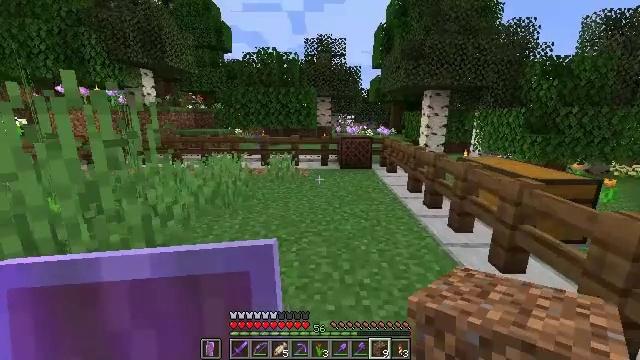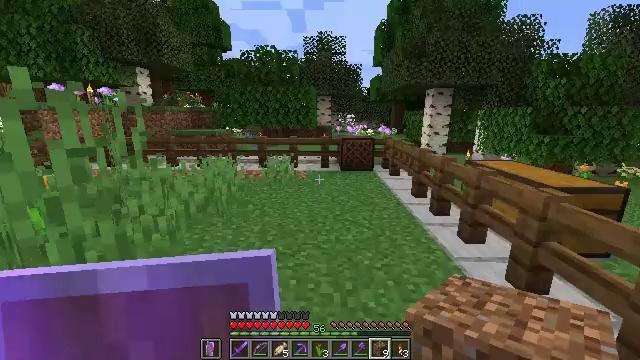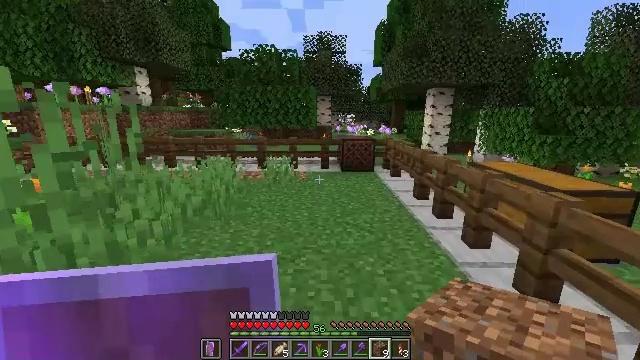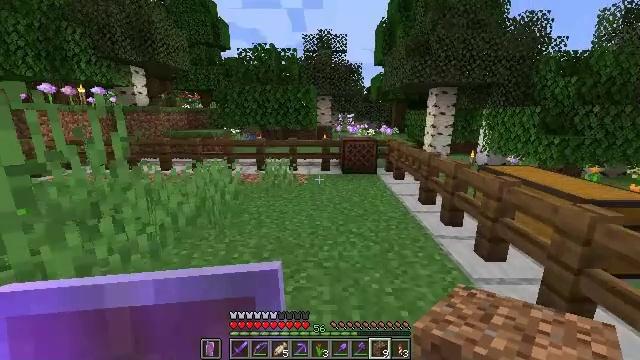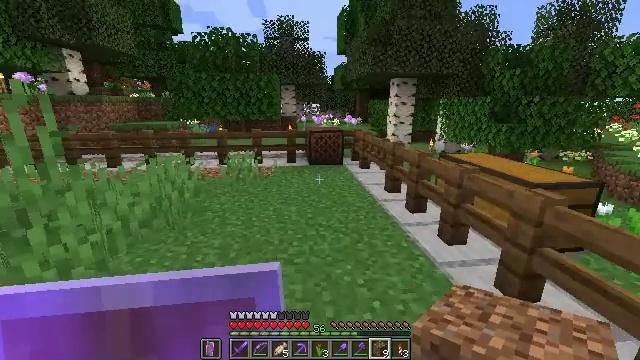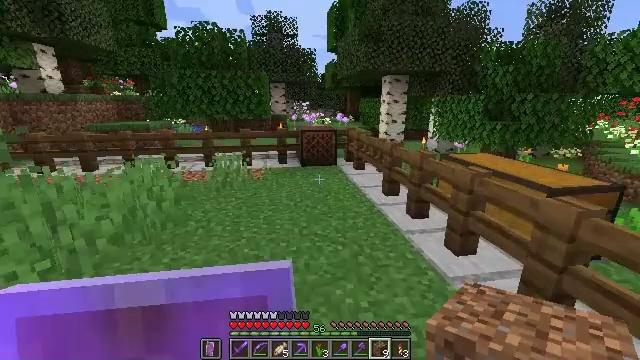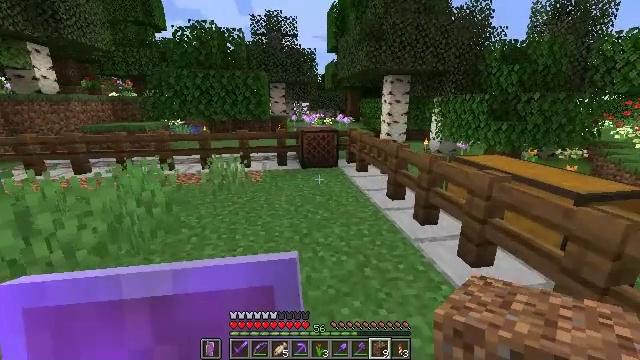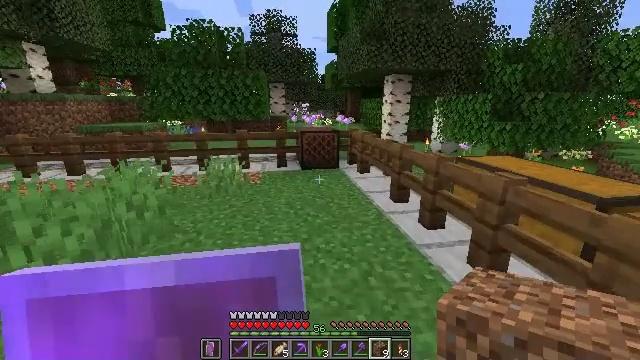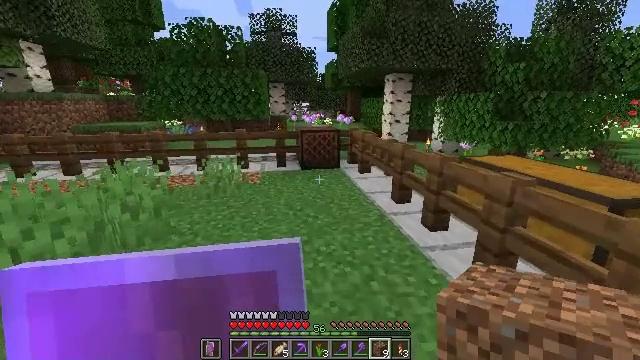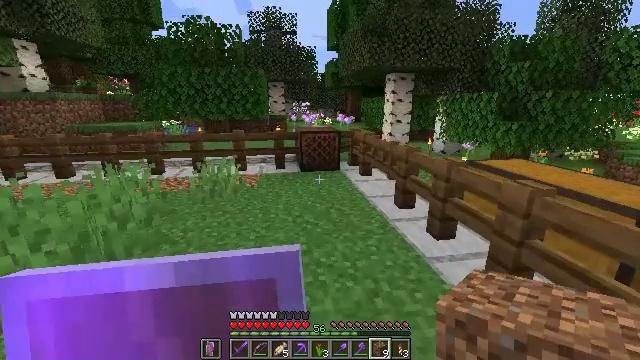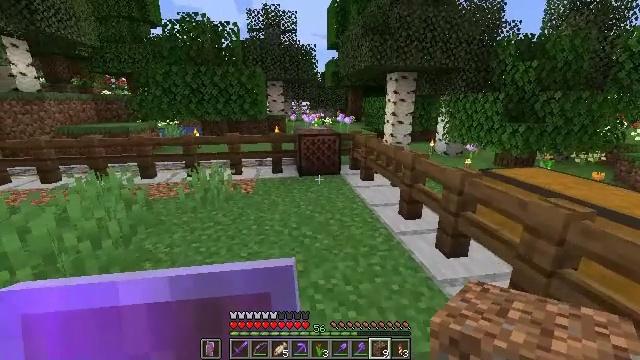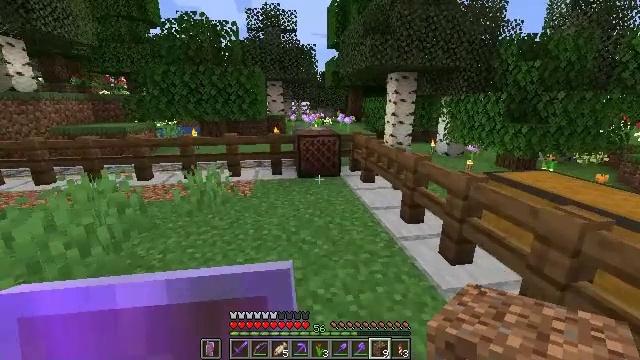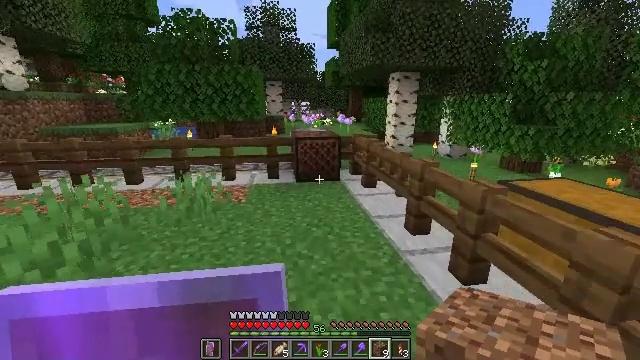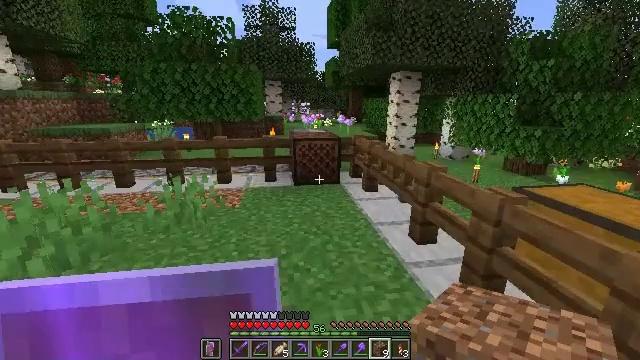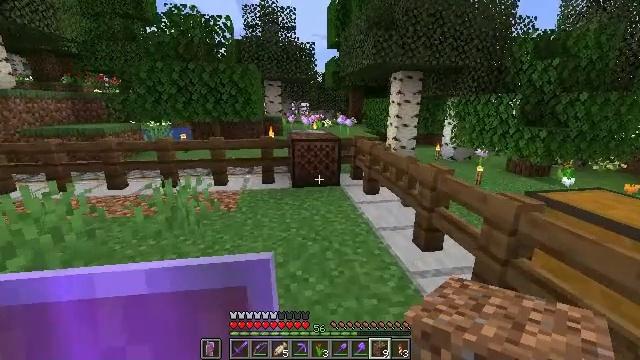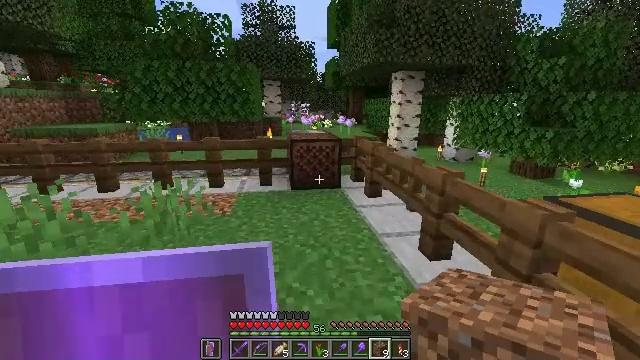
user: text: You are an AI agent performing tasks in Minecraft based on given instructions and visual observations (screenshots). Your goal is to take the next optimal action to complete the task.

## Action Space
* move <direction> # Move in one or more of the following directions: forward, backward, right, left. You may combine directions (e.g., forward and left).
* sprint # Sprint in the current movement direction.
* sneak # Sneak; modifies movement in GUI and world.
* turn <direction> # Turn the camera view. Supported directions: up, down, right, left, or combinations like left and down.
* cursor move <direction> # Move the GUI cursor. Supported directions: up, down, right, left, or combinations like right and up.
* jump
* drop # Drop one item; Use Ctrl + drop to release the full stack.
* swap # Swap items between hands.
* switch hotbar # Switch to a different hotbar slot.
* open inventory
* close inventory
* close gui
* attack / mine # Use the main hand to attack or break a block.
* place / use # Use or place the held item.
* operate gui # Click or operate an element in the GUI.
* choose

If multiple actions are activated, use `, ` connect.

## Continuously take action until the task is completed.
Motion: motion action
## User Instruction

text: Dig and collect smooth stone.
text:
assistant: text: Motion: move forward
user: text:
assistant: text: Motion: move forward
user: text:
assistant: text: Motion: move forward
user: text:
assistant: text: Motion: move forward, turn right and down
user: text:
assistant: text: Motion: move forward, turn right
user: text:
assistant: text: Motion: move forward
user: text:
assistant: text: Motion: move forward
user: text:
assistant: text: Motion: move forward
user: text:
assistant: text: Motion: move forward
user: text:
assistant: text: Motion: move forward
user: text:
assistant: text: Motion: move forward
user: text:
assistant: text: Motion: move forward
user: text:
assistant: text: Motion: move forward
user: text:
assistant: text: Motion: move forward
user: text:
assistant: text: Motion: move forward
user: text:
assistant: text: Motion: move forward
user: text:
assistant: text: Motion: move forward
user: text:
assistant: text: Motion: move forward
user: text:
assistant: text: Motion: move forward, turn right
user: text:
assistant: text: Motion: move forward and move right, turn right and down
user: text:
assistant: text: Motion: move forward and move right, turn right and up
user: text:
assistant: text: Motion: move forward and move right, turn right and up
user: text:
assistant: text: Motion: move forward
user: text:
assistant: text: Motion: move forward
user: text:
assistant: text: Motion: move forward
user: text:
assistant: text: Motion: move forward
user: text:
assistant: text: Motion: move forward, turn right
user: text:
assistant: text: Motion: move forward, turn right
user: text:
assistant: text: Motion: move forward, turn right
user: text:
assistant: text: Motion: move forward